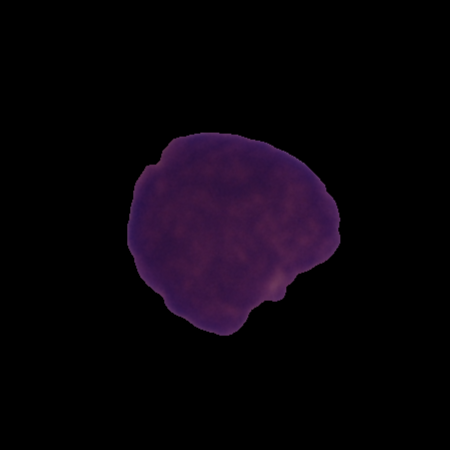
Label: cancer